Question: I have a Many to Many relationship between 2 tables (bands and festivals). Creating a Band and creating a Festival is no problem. But creating a Band and attaching it to a Festival, or creating a Festival and attaching it to a Band. That's where I seem to have problems.
I have no clue how to do this dynamically in Laravel. What would be ideal is to select a festival, multiple festivals when creating a Band.
The solution should look something like this:

So in the dropdown you select the festival and the band_id and festival_id are stored in the band_festivals table.
Festival Model :
'''
<?php
class Festival extends Eloquent {
protected $guarded = array();
protected $primaryKey = 'festival_id';
public $timestamps = false;
public function bands(){
return $this->belongsToMany('Band', 'band_festivals', 'festival_id', 'band_id');
}
}
'''
Band Model :
'''
<?php
class Band extends Eloquent {
protected $guarded = array();
protected $primaryKey = 'band_id';
public $timestamps = false;
public function festivals(){
return $this->belongsToMany('Festival', 'band_festivals', 'band_id', 'festival_id');
}
}
'''
BandController :
'''
public function create()
{
return View::make('bands.create');
}
public function store()
{
$input = Input::all();
$rules = array(
'band_name' => 'required',
'band_members' => 'required',
'band_genre' => 'required',
'band_startdate' => 'required'
);
$validator = Validator::make($input, $rules);
if($validator->passes())
{
$bands = new Band();
$bands->band_name = $input['band_name'];
$bands->band_members = $input['band_members'];
$bands->band_genre = $input['band_genre'];
$bands->band_startdate = $input['band_startdate'];
//$bands->festivals->festival_id = $input['festival_id'];
//$bands->festivals()->attach('festival_id');
$bands->save();
Session::flash('message', 'Successfully created festival!');
return Redirect::to('bands');
}
else {
return Redirect::to('bands/create')->withInput()->withErrors($validator);
}
}
'''
Band create view :
'''
<h1>Create a Band</h1>
{{ HTML::ul($errors->all(),array('class' => 'errors')) }}
{{ Form::open(array('url' => 'bands')) }}
<div class="form-group">
{{ Form::label('Name') }}
{{ Form::text('band_name', '', array('class'=>'form-control', 'placeholder' => 'Name')) }}
</div>
<div class="form-group">
{{ Form::label('Members') }}
{{ Form::text('band_members', '', array('class'=>'form-control', 'placeholder' => 'Members')) }}
</div>
<div class="form-group">
{{ Form::label('Genre') }}
{{ Form::text('band_genre', '', array('class'=>'form-control', 'placeholder' => 'Genre')) }}
</div>
<div class="form-group">
{{ Form::label('Start Date') }}
{{ Form::text('band_startdate', '', array('class'=>'form-control', 'placeholder' => 'Start Date')) }}
</div>
<div class="form-group">
{{ Form::label('Festival') }}
{{ Form::text('festival_id', '', array('class'=>'form-control', 'placeholder' => 'Festival')) }}
</div>
{{ Form::submit('Create the Band!', array('class' => 'btn btn-succes')) }}
{{ Form::close() }}
'''
Migrations festivals :
'''
public function up()
{
Schema::create('festivals', function($table)
{
$table->increments('festival_id');
$table->text('festival_name');
$table->timestamp('festival_begindate');
$table->timestamp('festival_enddate');
});
public function down()
{
Schema::table('festivals', function(Blueprint $table)
{
Schema::drop('festivals');
});
}
'''
Migrations bands :
'''
public function up()
{
Schema::create('bands', function($table)
{
$table->increments('band_id');
$table->string('band_name');
$table->text('band_members');
$table->string('band_genre');
$table->dateTime('band_startdate');
});
}
public function down()
{
Schema::table('bands', function(Blueprint $table)
{
Schema::drop('bands');
});
}
'''
Migrations band_festival :
'''
public function up()
{
Schema::create('band_festivals', function(Blueprint $table)
{
$table->integer('band_id')->unsigned()->index();
$table->integer('festival_id')->unsigned()->index();
});
}
public function down()
{
Schema::table('band_festivals', function(Blueprint $table)
{
Schema::drop('band_festivals');
});
}
'''
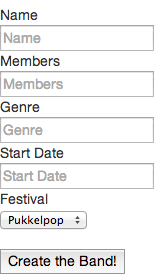
Answer: In this case, you were very close :)
Logic for saving festival should be:
'''
$festival_id = $input['festival_id'];
$band->festivals()->attach($festival_id);
'''
Try to declare your pivot table name in your relations, this should do the job:
'''
class Band extends Eloquent {
protected $guarded = array();
protected $primaryKey = 'band_id';
public $timestamps = false;
public function festivals(){
return $this->belongsToMany('Festival', 'brand_festivals', 'brand_id', 'festival_id');
}
}
class Festival extends Eloquent {
protected $guarded = array();
protected $primaryKey = 'festival_id';
public $timestamps = false;
public function bands(){
return $this->belongsToMany('Band', 'brand_festivals', 'festival_id', 'brand_id');
}
}
'''
For your combo try:
'''
Form::select('festival_id', Festival::all()->lists('name', 'festival_id'));
'''
Hope it will help.
G